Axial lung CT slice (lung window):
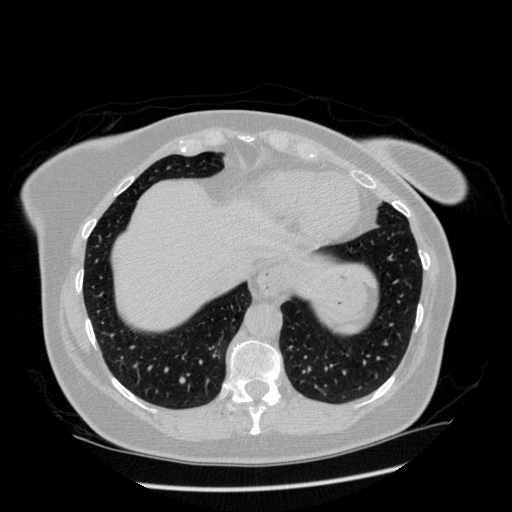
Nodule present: no